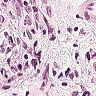
Metastatic tissue present: yes